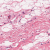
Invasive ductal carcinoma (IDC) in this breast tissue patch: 0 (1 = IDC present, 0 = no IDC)